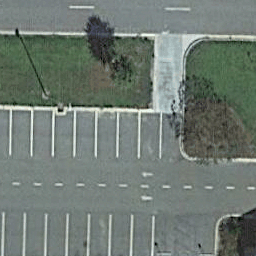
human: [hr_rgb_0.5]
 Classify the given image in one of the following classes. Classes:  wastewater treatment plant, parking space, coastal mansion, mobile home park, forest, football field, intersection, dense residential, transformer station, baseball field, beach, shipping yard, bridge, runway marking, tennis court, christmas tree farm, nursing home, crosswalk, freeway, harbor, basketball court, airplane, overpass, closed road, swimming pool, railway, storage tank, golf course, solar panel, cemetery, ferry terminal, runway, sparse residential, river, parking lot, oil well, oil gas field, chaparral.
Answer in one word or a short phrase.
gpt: parking space